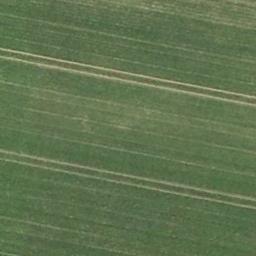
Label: meadow